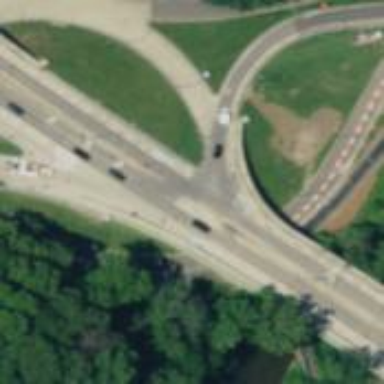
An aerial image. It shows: Primary_link highway crossing bridge.